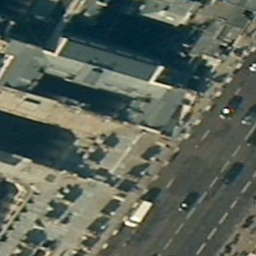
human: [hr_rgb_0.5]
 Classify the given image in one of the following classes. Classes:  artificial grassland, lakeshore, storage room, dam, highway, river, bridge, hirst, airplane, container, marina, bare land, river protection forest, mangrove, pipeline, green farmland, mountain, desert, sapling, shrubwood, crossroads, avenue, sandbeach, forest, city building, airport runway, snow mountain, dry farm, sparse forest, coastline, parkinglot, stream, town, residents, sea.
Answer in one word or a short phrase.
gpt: city building